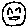
Label: smiley face